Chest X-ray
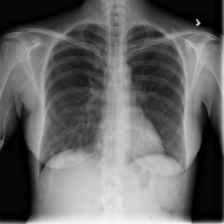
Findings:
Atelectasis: positive
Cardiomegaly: negative
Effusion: negative
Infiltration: negative
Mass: negative
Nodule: negative
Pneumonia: negative
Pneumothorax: negative
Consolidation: negative
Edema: negative
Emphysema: negative
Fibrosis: negative
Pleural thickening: negative
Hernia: negative